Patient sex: M
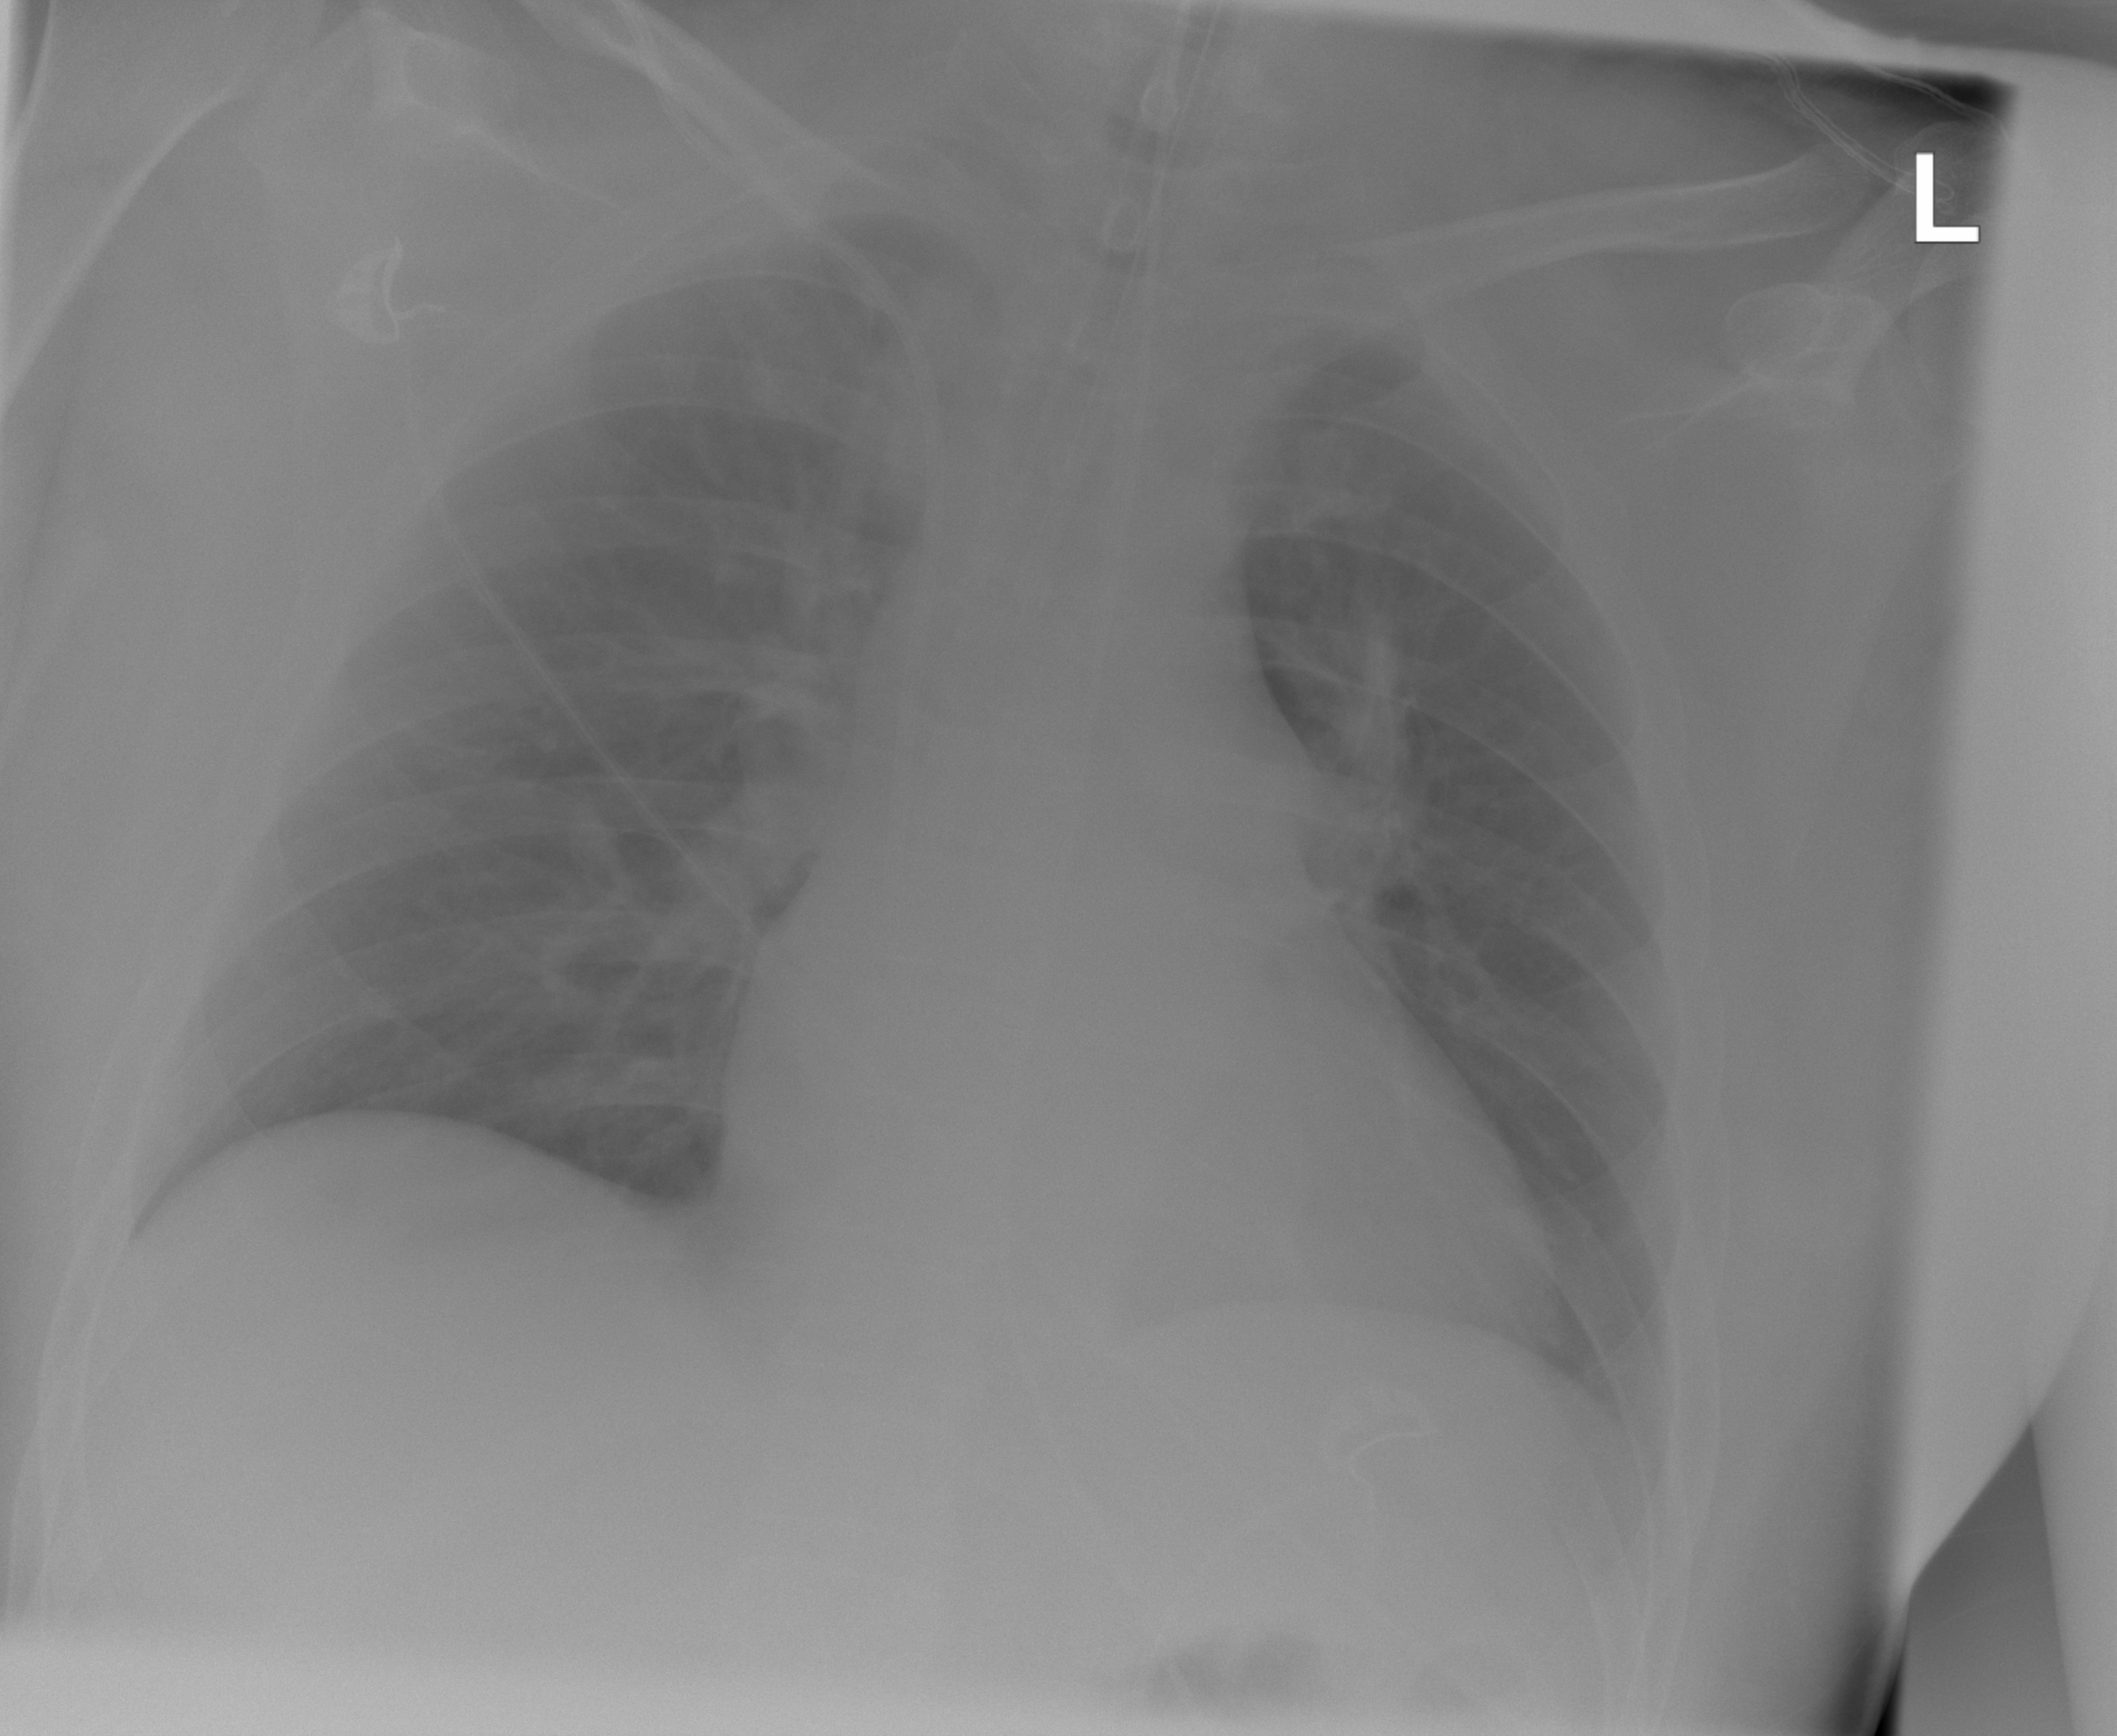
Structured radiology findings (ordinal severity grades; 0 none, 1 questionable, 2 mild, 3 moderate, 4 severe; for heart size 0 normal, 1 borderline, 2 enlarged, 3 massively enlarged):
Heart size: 0
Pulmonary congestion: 0
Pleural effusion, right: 0
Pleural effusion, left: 0
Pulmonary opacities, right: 0
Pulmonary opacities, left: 0
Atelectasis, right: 0
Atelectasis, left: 2